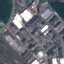
Label: Industrial